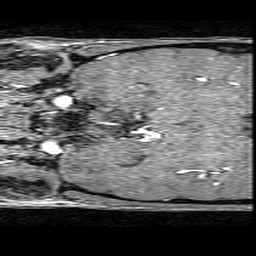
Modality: angio
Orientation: coronal
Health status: ill
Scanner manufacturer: philips
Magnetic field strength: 3 T
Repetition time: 0.01823 s
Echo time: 0.003378 s